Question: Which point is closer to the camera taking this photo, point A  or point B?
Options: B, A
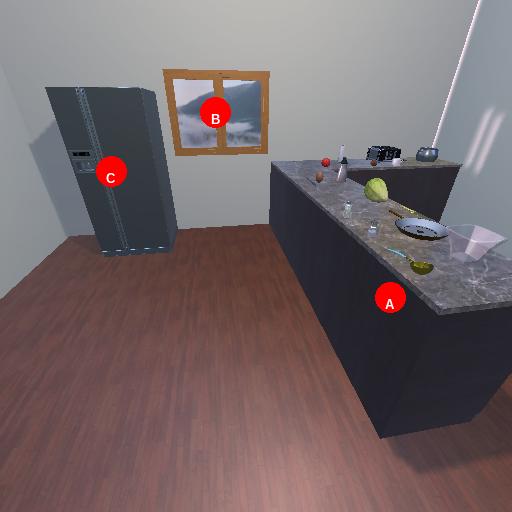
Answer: B